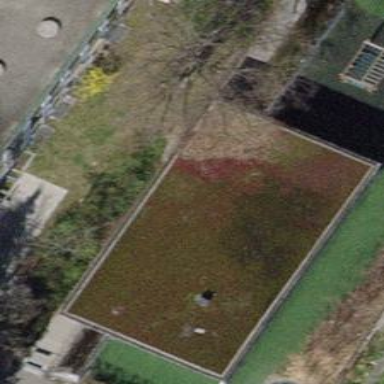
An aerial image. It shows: Kindergarten building.